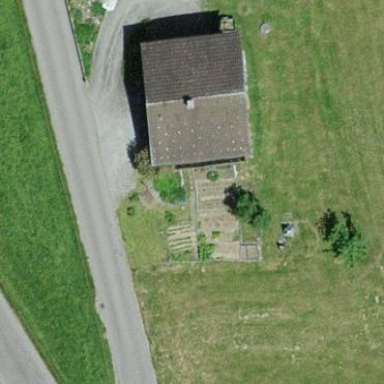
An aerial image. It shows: Detached building with gabled roof.